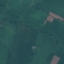
Land use / land cover: Pasture